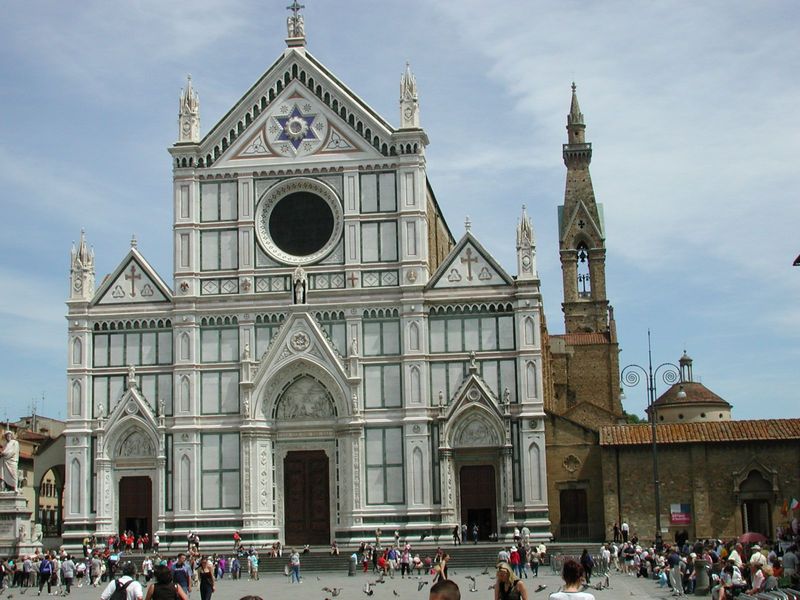
Titel: Fassade
Standort: Florenz, S. Croce (EU - I - Toskana)
Schlagwörter: himmel, weiß, wolken, grün, menschen, fenster, marmor, tür, dach, gebäude, haus, leute, kirche, renaissance, brunnen, kreis, rund, turm, relief, fassade, italien, türen, dächer, giebel, backstein, türe, platz, treppe, treppen, symmetrie, verzierung, stufen, anbau, foto, eingänge, glockenturm, kreuz, türmchen, türme, stern, rundfenster, dom, tauben, rathaus, kathedrale, photo, portal, glocke, statuen, rosette, florenz, glocken, toskana, basilika, türchen, rondell, rundbau, protal, touristen, krabben, fiale, menschenmassen, turmglocke, kirchenglocke